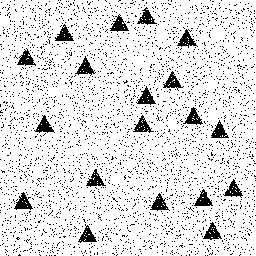
Squares: 0
Triangles: 19
Stars: 0
Total shapes: 19